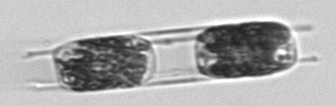
Label: Hemiaulus